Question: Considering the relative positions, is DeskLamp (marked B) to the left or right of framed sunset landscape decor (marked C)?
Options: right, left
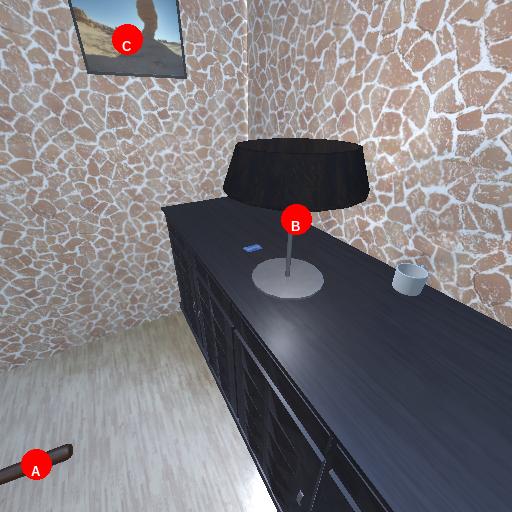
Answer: right